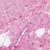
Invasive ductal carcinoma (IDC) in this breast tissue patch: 0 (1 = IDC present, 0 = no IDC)